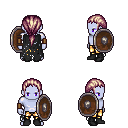
a pixel art fantasy rpg character, male body template, dark elf, purple skin, black tattered cape, gold greaves, white blonde ponytail hairstyle, leather bracers, black shoes, shield, four views (front, back, left, right), 2x2 character sprite sheet, small pixel art, hard edges, no anti-aliasing